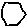
Label: hexagon